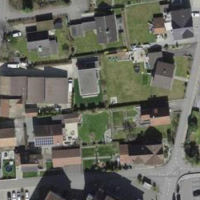
EUNIS habitat code: 54
Species observed at this site:
Allium ursinum